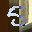
Label: 5